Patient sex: F
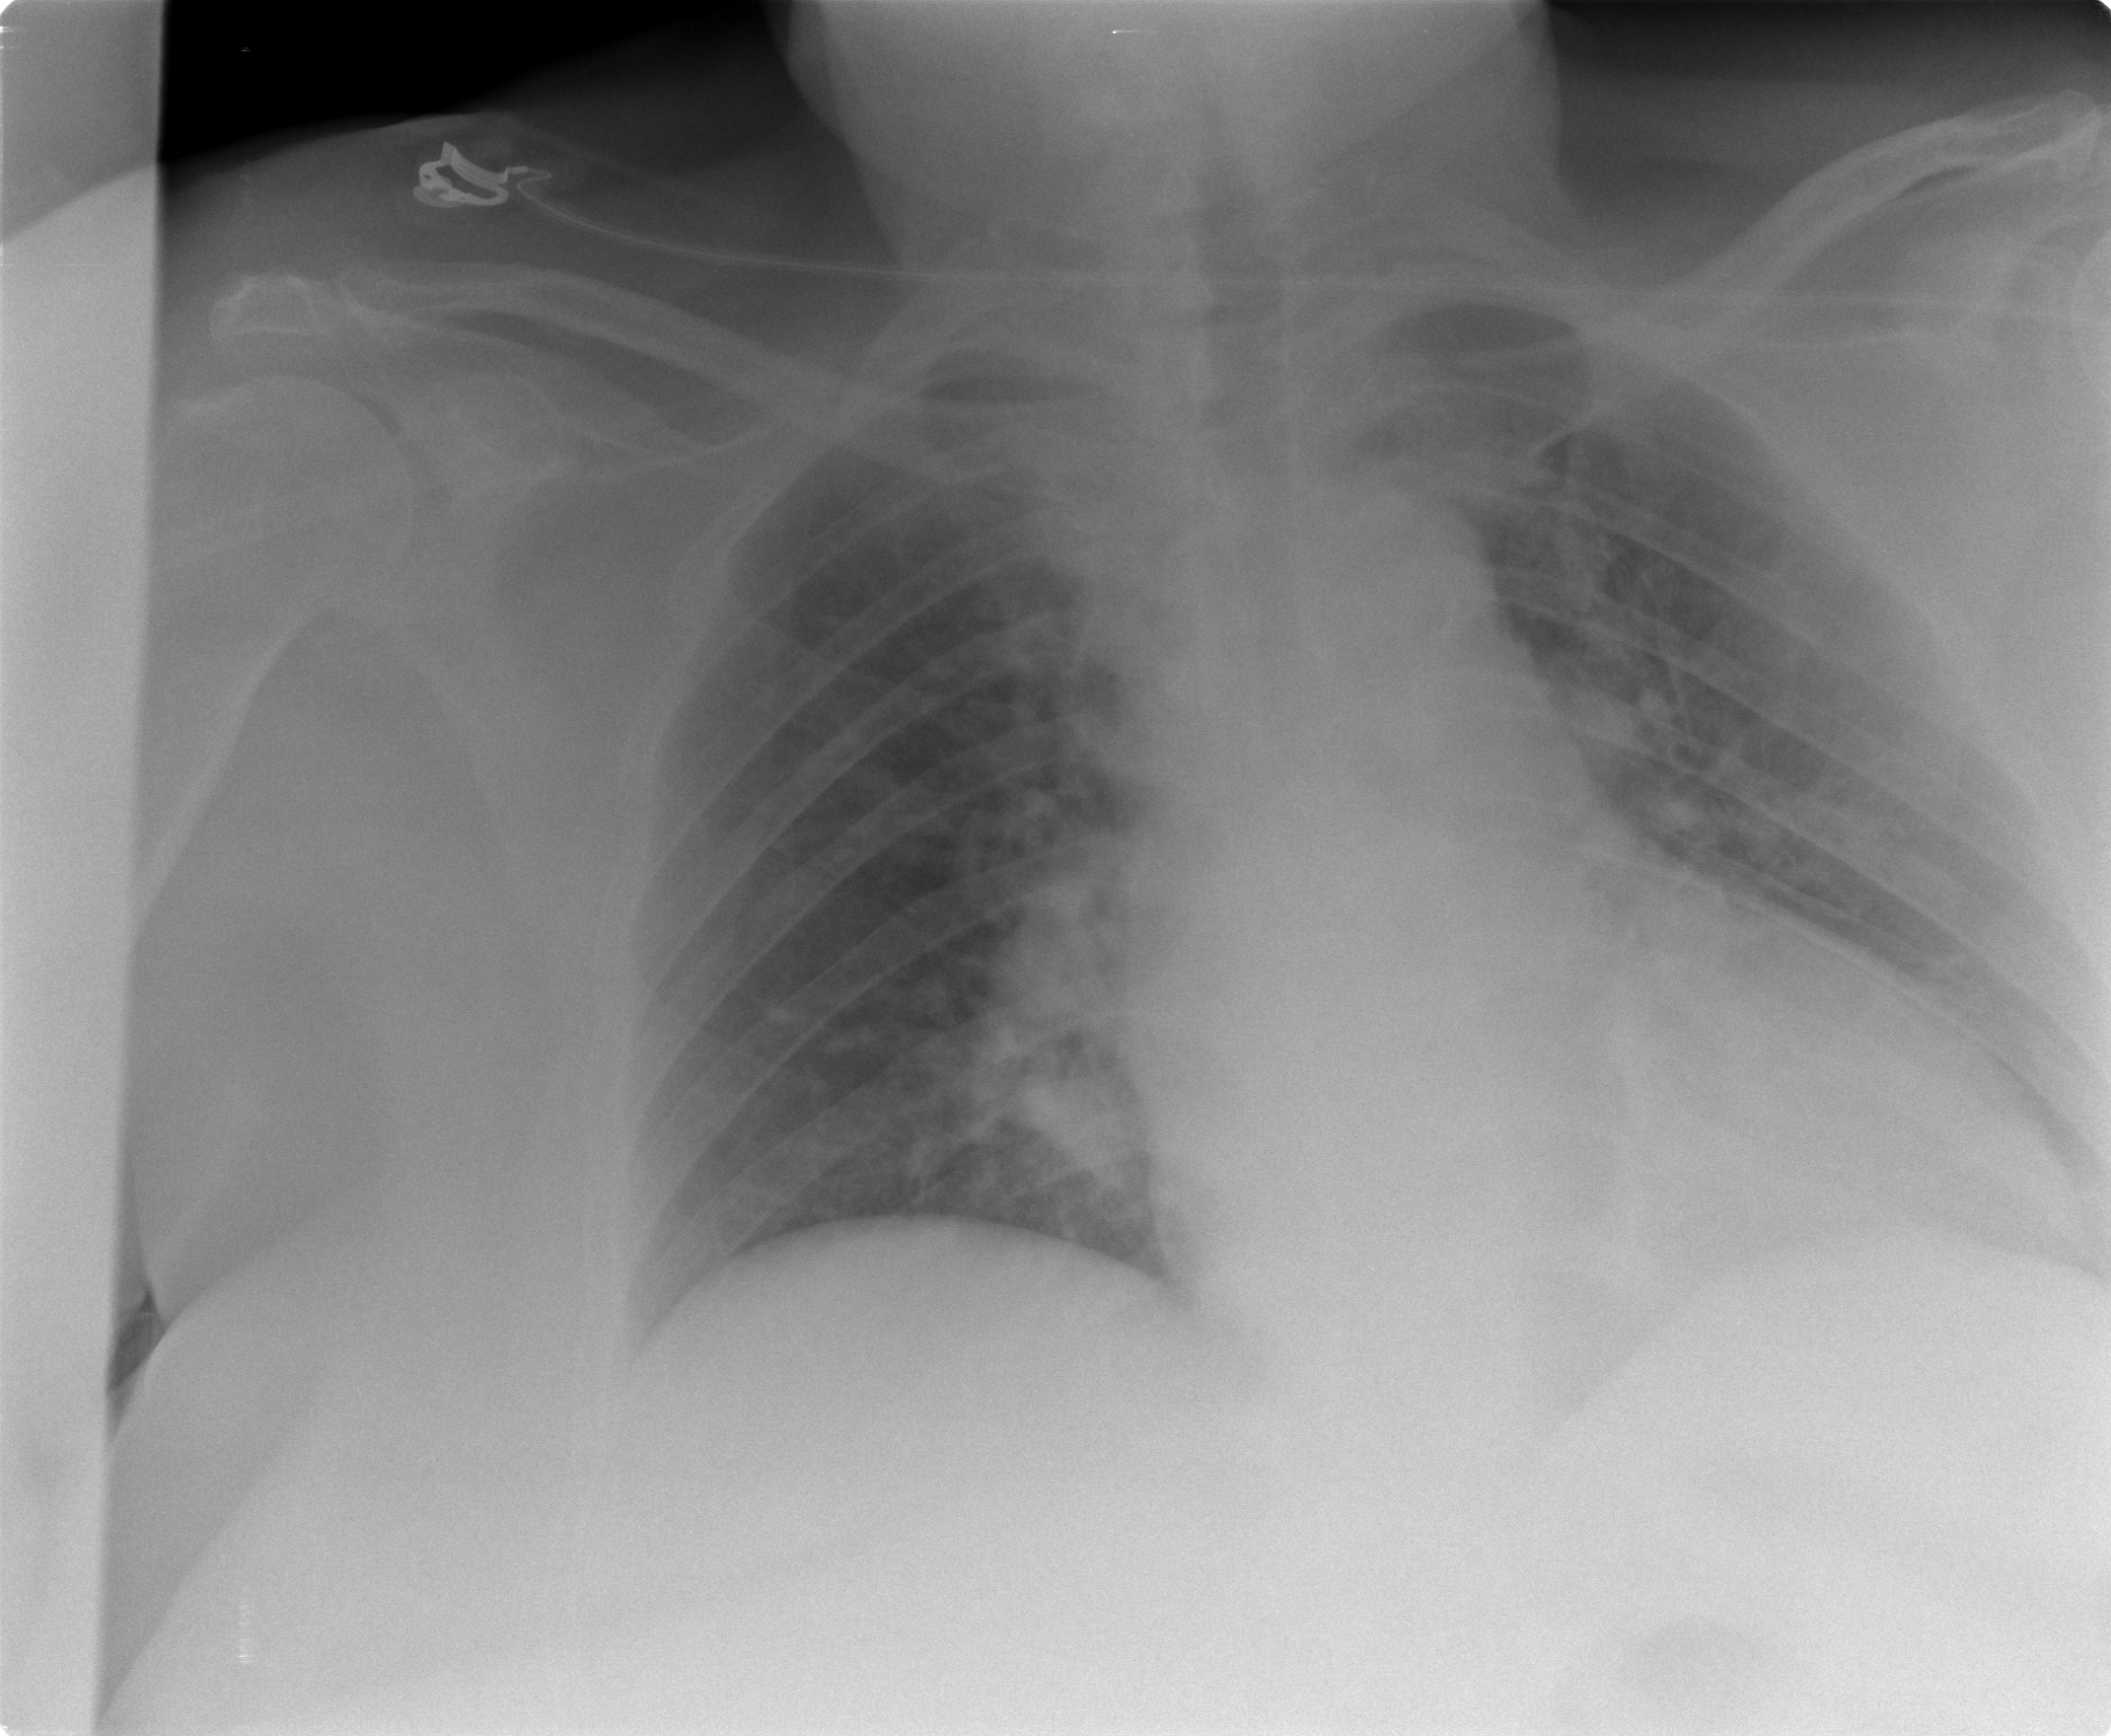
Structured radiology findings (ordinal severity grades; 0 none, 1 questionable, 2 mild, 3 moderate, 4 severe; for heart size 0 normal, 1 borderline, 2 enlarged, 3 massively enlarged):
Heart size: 0
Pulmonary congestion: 2
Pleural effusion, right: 0
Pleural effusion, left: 0
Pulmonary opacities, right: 0
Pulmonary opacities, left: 0
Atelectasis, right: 0
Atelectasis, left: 0